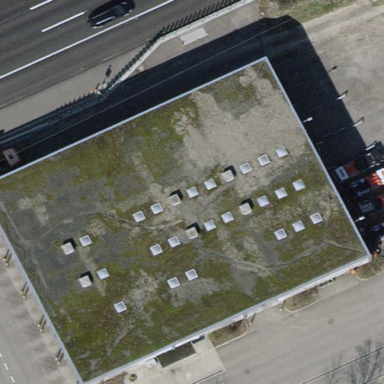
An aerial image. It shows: Warehouse.